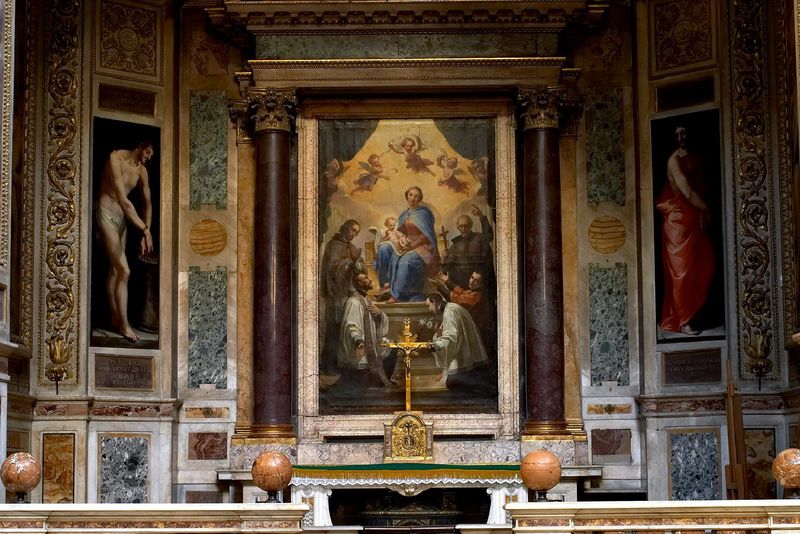
Titel: Hauptaltar von Il Gesù in Rom
Künstler: Alessandro Capalti
Standort: Rom, Il Gesù (EU - I - Latium)
Schlagwörter: gemälde, mann, nackt, braun, grau, marmor, säulen, rot, tuch, malerei, kirche, gold, kreis, engel, ornamente, verzierung, kreuz, kugel, kugeln, gebet, altar, kapitelle, christus, jesus, priester, kruzifix, mönch, heilige, märtyrer, verehrung, maria, madonna, anbetung, wertvoll, mamor, jesuskind, gefesselt, altargemälde, himmelskönigin, altarretabel, marienbildnis, marmorkugel, verzierungem, marmorkugeln, berinsteinfarben